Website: ulta-beauty
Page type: billing-address
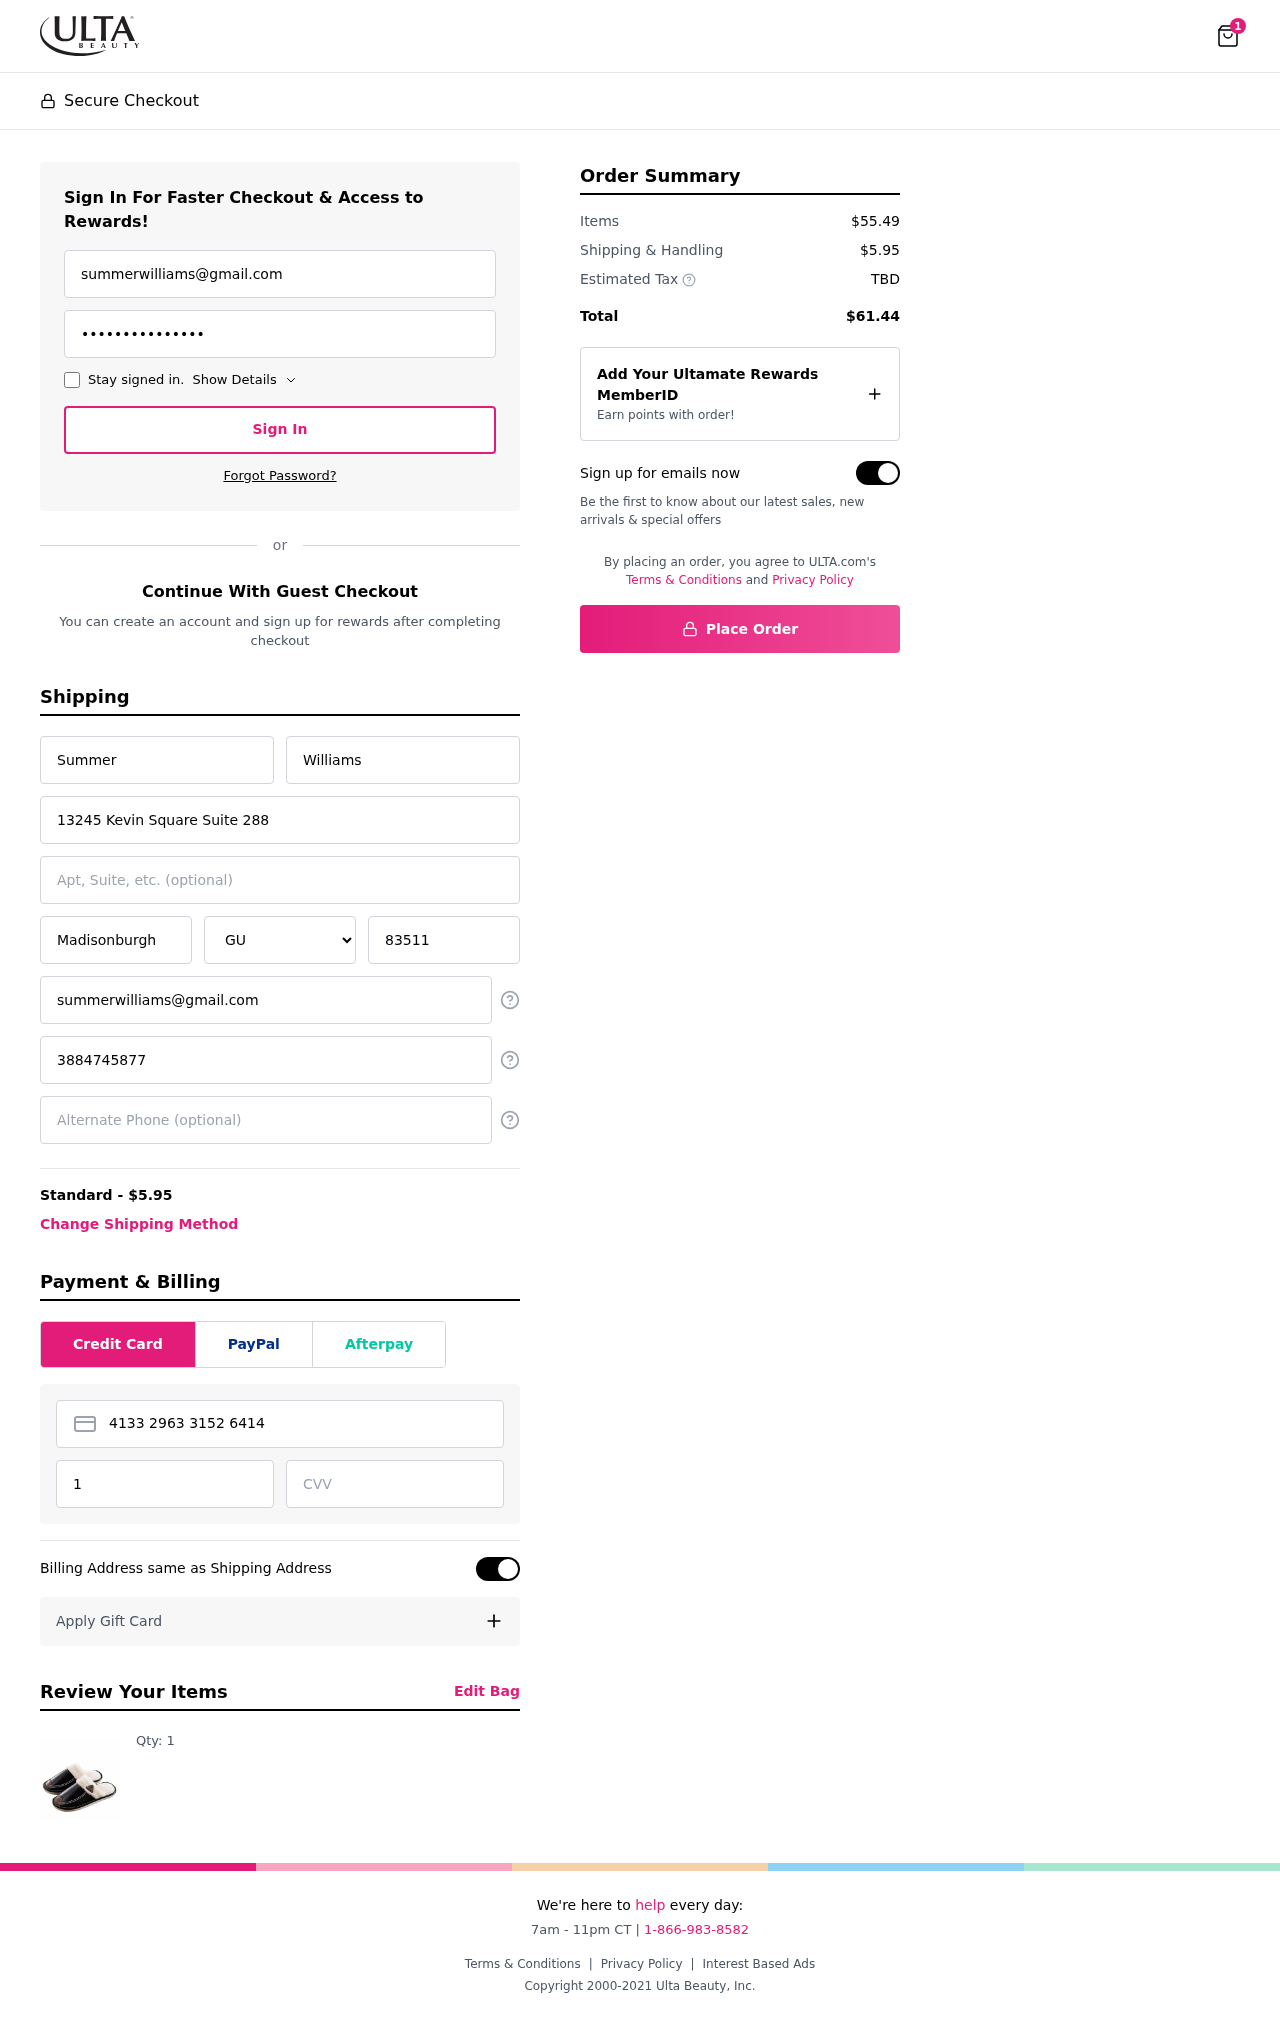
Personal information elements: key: PII_STATE
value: GU
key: PII_EMAIL
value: summerwilliams@gmail.com
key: PII_FIRSTNAME
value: Summer
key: PII_LASTNAME
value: Williams
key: PII_STREET
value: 13245 Kevin Square Suite 288
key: PII_CITY
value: Madisonburgh
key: PII_POSTCODE
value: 83511
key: PII_PHONE
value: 3884745877
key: PII_CARD_NUMBER
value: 4133 2963 3152 6414
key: PII_CARD_EXPIRY
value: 12/30
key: PII_CARD_CVV
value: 421
Product elements: key: PRODUCT1_QUANTITY
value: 1
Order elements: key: ORDER_NUM_ITEMS
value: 1
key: ORDER_SHIPPING_COST
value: $5.95
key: ORDER_SUBTOTAL
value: $55.49
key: ORDER_TOTAL
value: $61.44